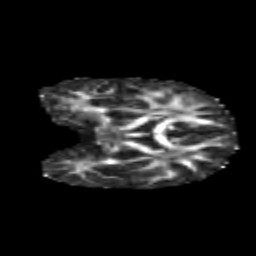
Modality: FA
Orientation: coronal
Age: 7
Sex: female
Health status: healthy